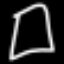
Label: square